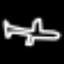
Label: airplane